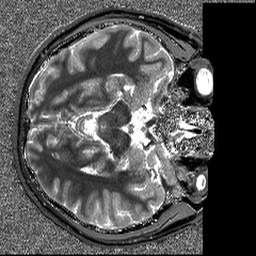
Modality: T1map
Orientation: axial
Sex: male